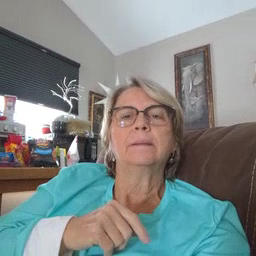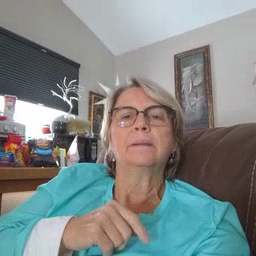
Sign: wake